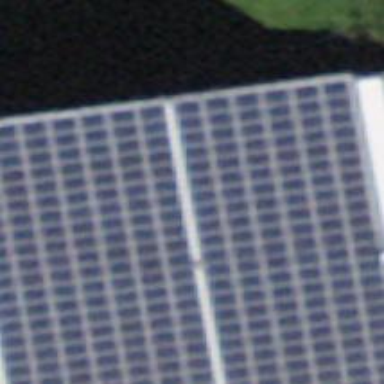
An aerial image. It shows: Solar power generator with photovoltaic panels.